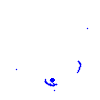
Particle: electron